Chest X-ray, PA view. Patient: 61 years old, sex F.
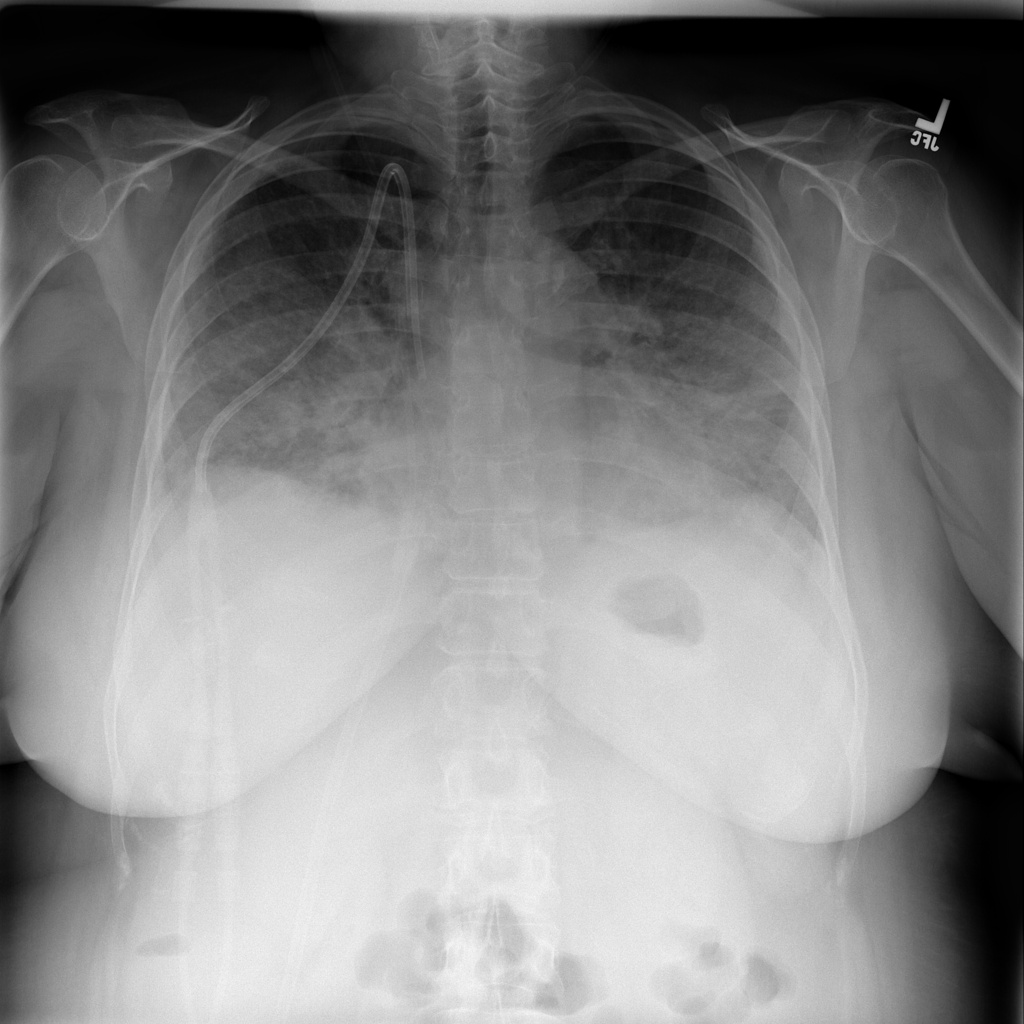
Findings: Edema